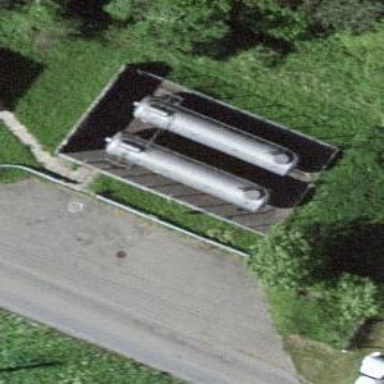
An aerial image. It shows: Storage tank that is man-made.